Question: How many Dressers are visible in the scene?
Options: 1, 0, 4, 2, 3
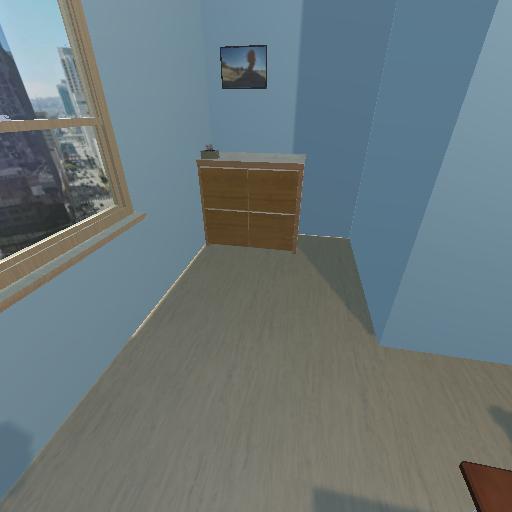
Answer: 1